Question: I want to have appcompat v21 toolbar in my activity. But the toolbar I'm implementing is overlapping below status bar. How can I fix it?

Here is the activity layout xml:
'''
<LinearLayout xmlns:android="http://schemas.android.com/apk/res/android"
android:layout_width="fill_parent"
android:layout_height="wrap_content"
android:orientation="vertical">
<include
android:id="@+id/toolbar"
layout="@layout/toolbar" />
<FrameLayout
android:id="@+id/container"
android:layout_width="fill_parent"
android:layout_height="0dp"
android:layout_weight="1" />
</LinearLayout>
'''
Toolbar view:
'''
<?xml version="1.0" encoding="utf-8"?>
<android.support.v7.widget.Toolbar xmlns:android="http://schemas.android.com/apk/res/android"
android:id="@+id/toolbar"
android:layout_width="match_parent"
android:layout_height="wrap_content"
android:minHeight="?attr/actionBarSize"
android:background="?attr/colorPrimary" />
'''
Theme style:
'''
<style name="AppTheme" parent="MaterialNavigationDrawerTheme.Light.DarkActionBar">
<item name="colorPrimary">@color/primary</item>
<item name="colorPrimaryDark">@color/primary_dark</item>
<item name="colorAccent">@color/accent</item>
</style>
'''
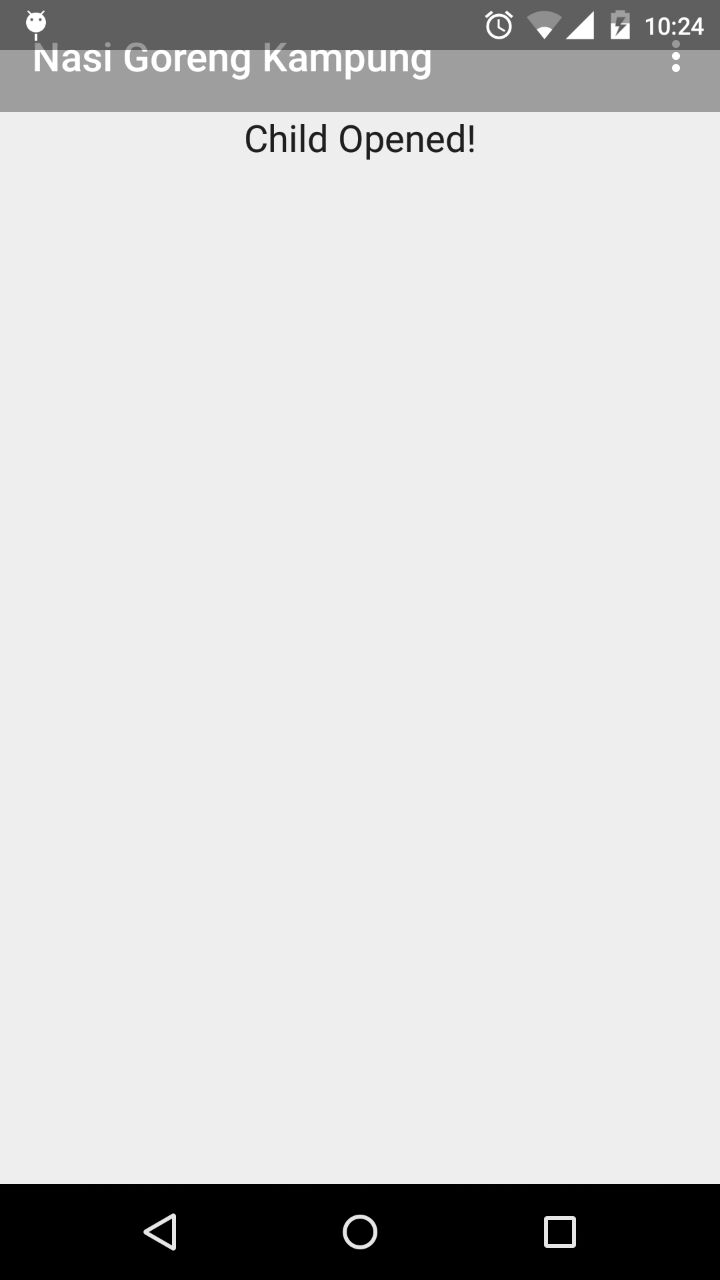
Answer: Use 'android:fitsSystemWindows="true"' in the root view of your layout (LinearLayout in your case).